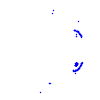
Particle: kaon